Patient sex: M
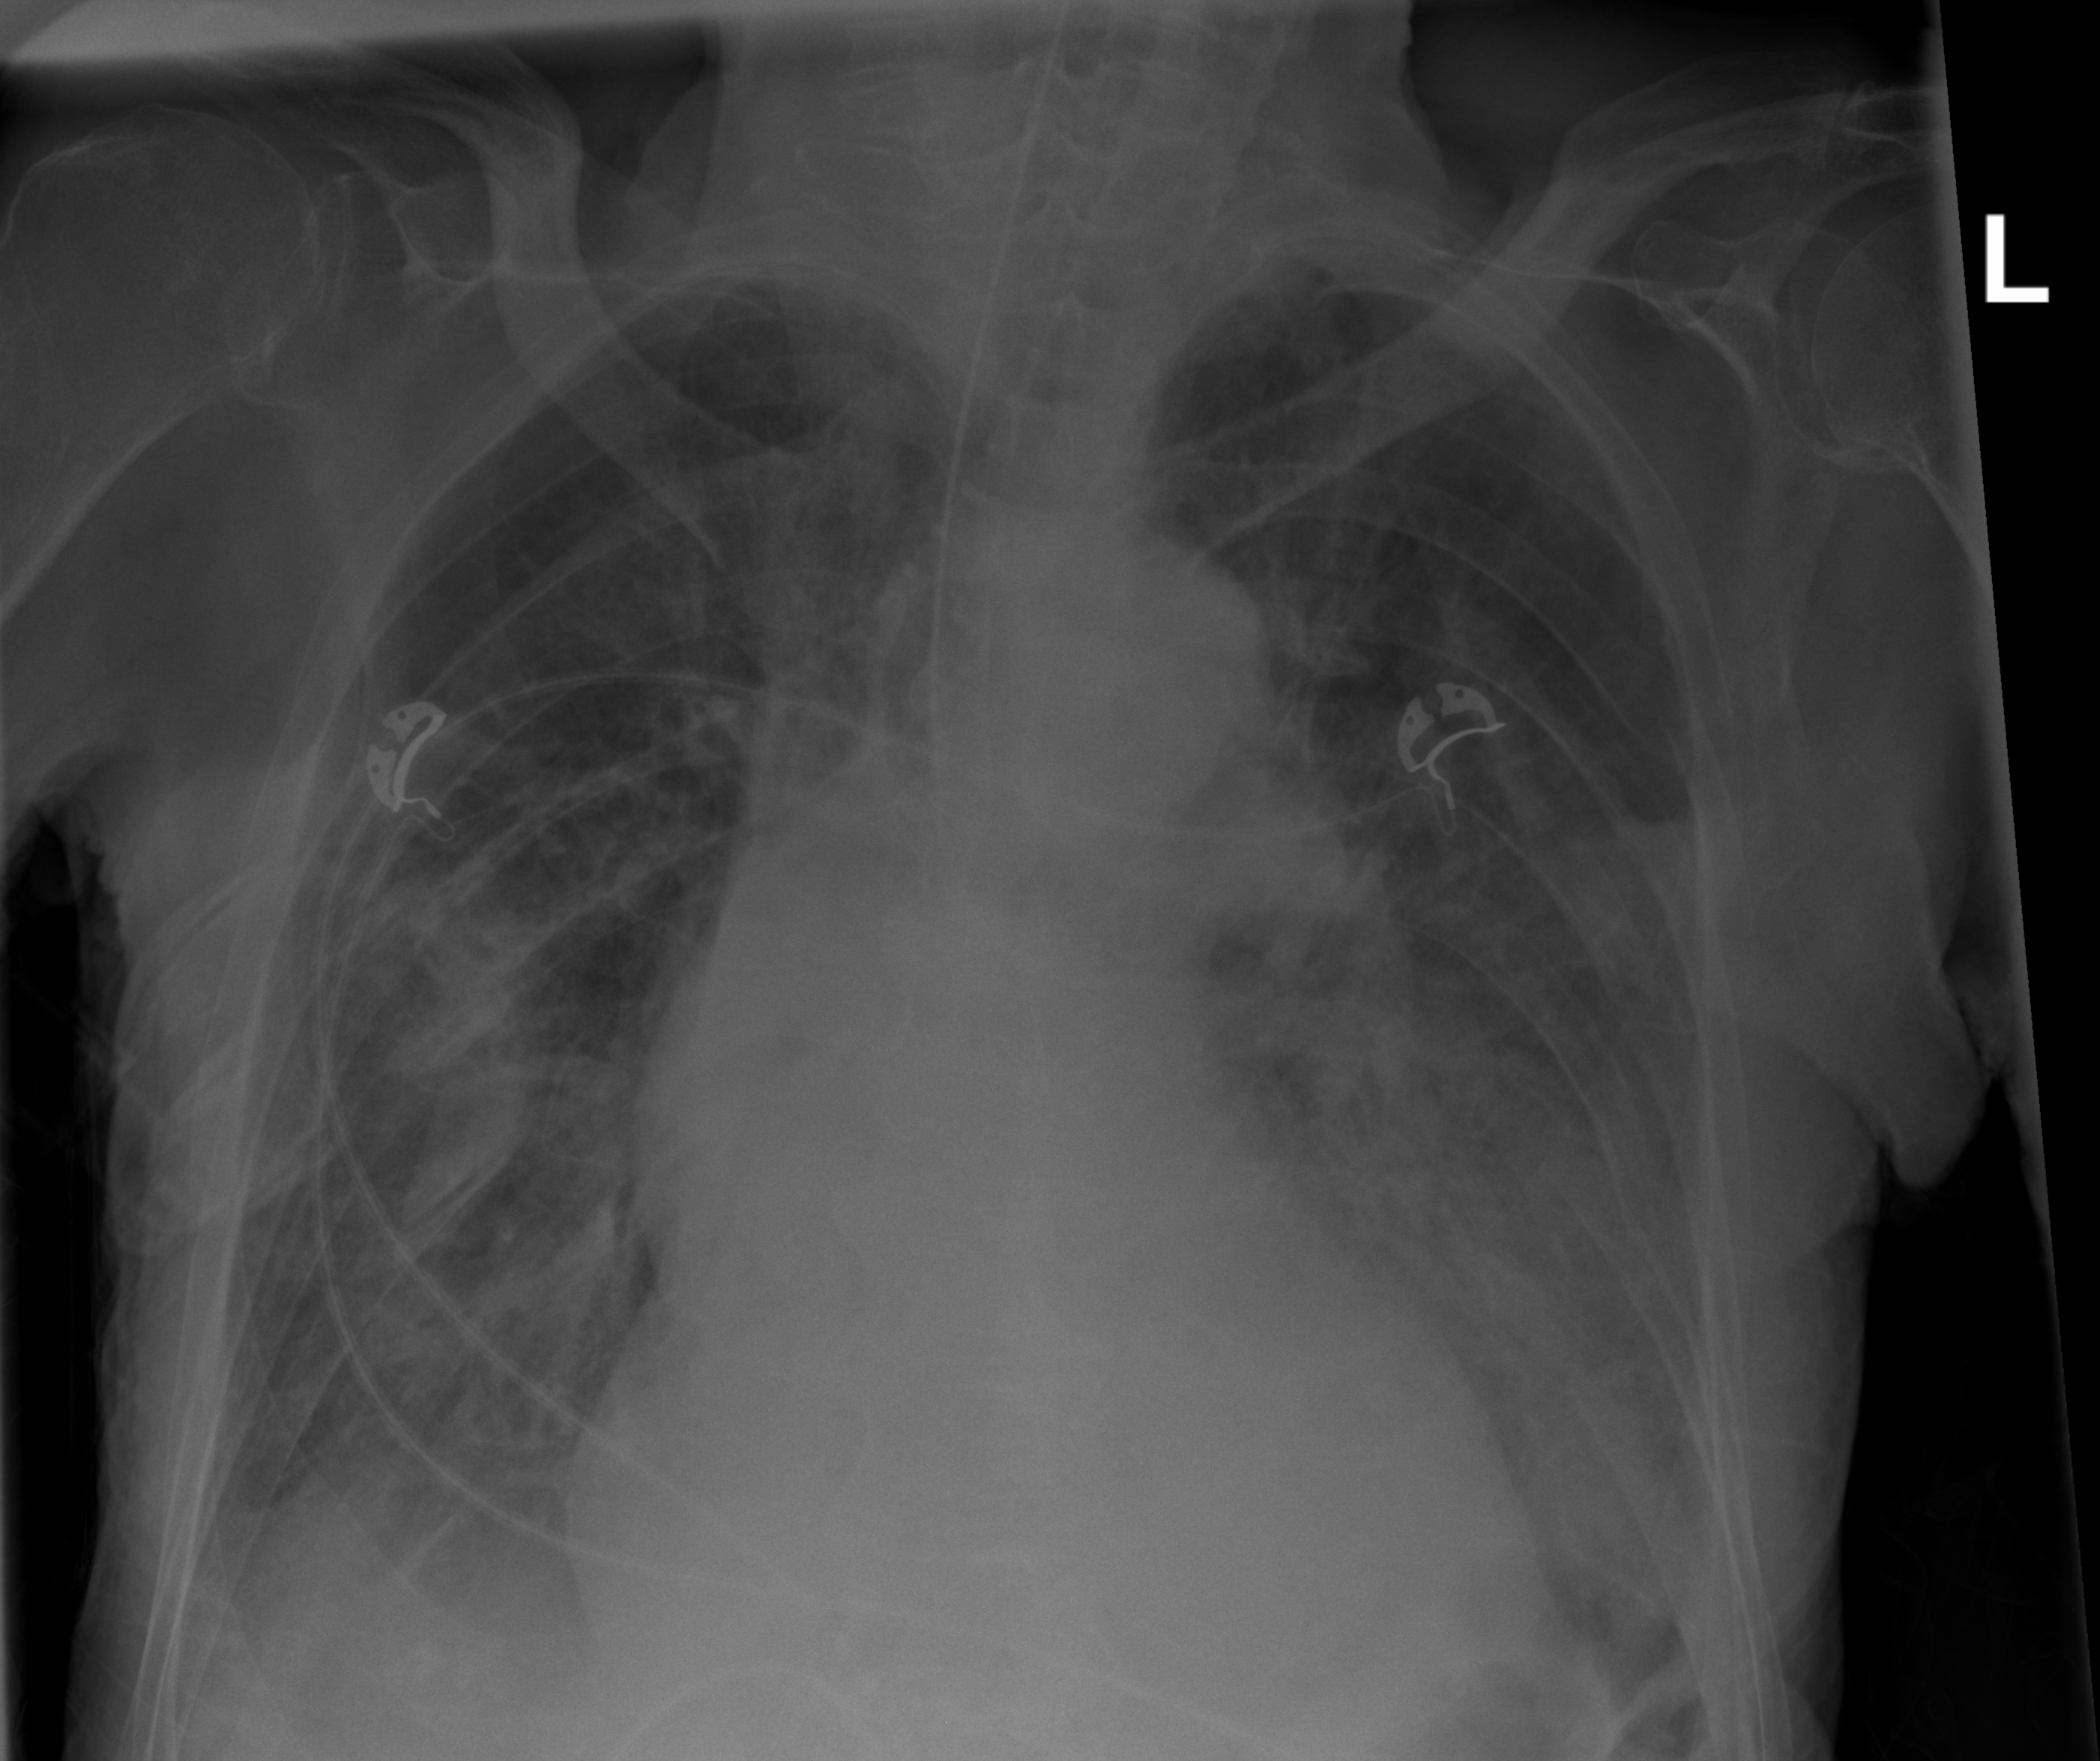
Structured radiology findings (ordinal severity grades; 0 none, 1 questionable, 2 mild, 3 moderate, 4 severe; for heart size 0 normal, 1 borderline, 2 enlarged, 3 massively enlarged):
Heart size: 2
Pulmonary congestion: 0
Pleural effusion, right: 2
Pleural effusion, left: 2
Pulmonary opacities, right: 2
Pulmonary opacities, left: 3
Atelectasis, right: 2
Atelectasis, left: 2